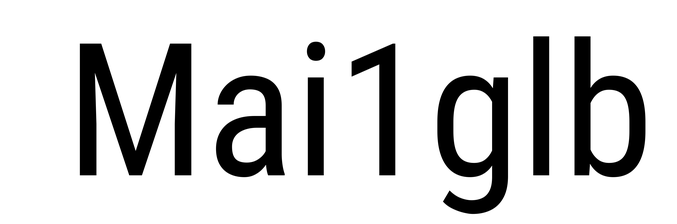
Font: Roboto_Condensed_Regular